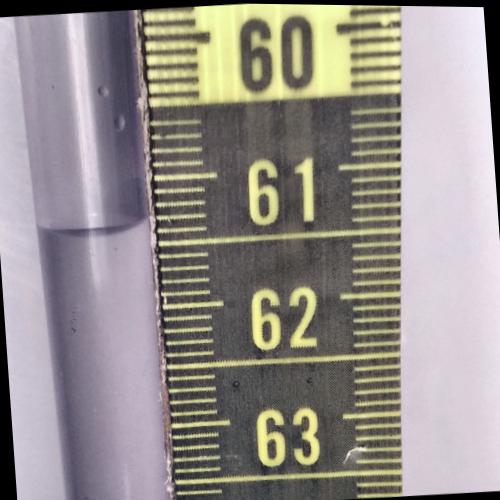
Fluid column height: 61.3 cm